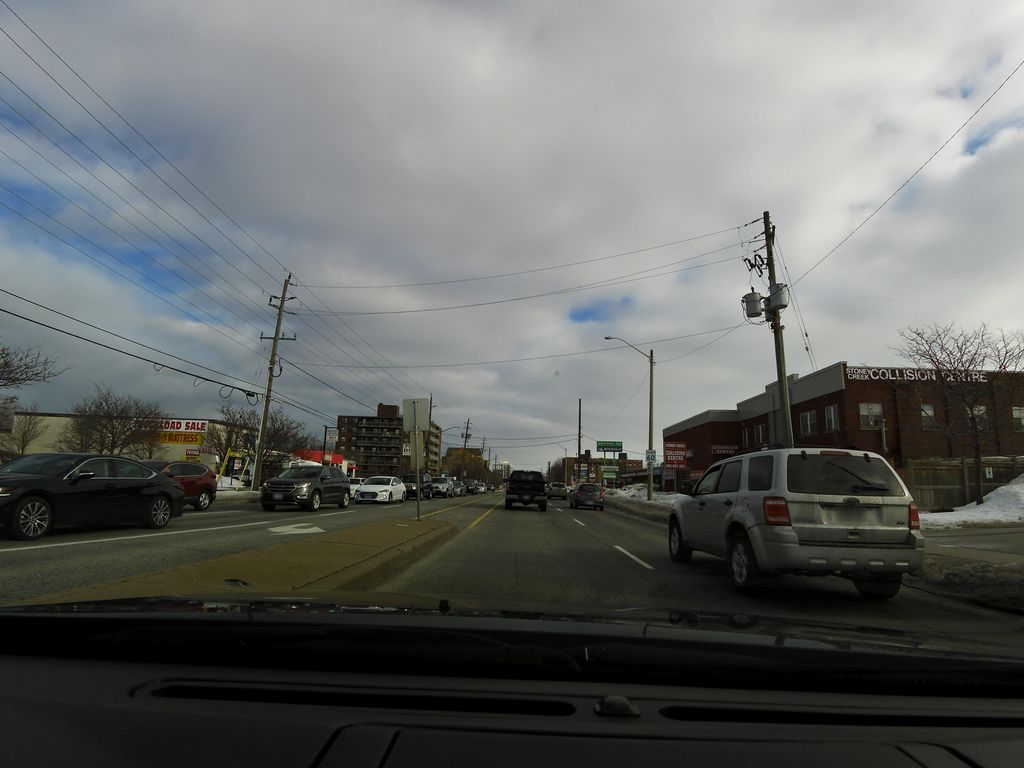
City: hamilton